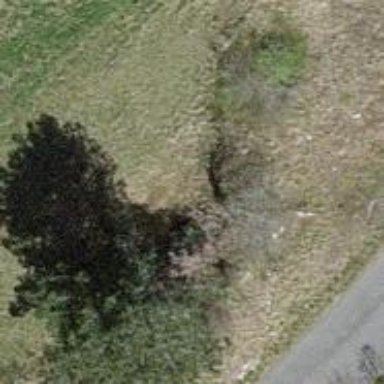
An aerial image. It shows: Beautiful tree in nature.